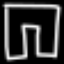
Label: pants